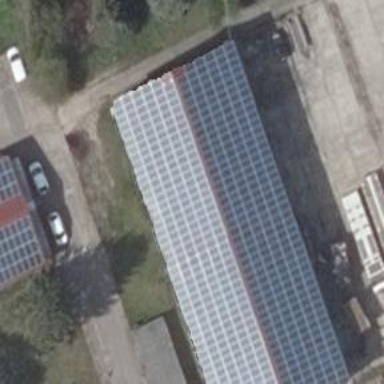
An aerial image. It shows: Solar photovoltaic panel generator.